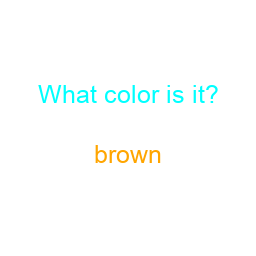
Color: orange
Color name shown: brown
Background color: white
Question text color: cyan